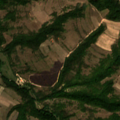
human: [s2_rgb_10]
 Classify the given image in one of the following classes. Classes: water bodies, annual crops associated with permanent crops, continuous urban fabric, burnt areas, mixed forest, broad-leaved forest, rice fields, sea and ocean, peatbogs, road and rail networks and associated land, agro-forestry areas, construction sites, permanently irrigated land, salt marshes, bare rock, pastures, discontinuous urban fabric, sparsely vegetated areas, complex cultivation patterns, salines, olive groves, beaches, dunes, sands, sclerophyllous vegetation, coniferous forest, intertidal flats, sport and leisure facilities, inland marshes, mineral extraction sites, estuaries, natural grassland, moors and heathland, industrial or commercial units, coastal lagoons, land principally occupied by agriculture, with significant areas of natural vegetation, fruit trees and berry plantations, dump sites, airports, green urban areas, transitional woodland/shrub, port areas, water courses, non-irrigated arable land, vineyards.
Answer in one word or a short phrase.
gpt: complex cultivation patterns, land principally occupied by agriculture, with significant areas of natural vegetation, broad-leaved forest